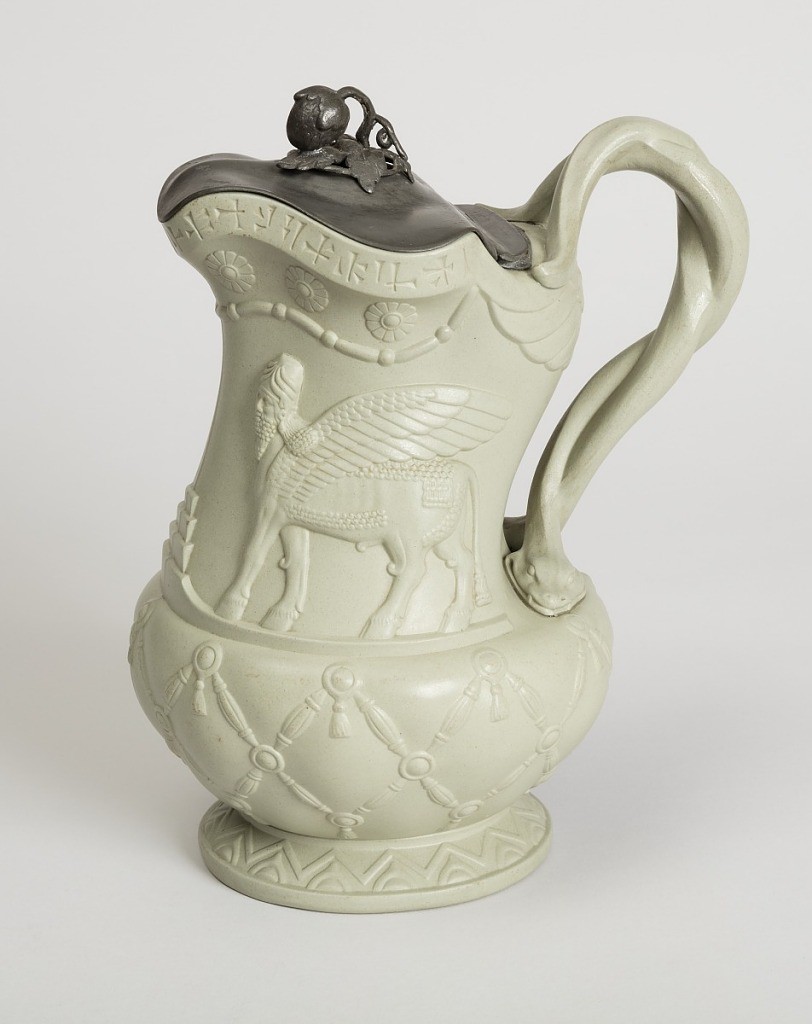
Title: Nineveh
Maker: Ridgway & Abington
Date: ca. 1851
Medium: Molded stoneware, metal (lid)
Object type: Jug
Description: Jug with spreading foot and twisted handle in the form of a snake. Molded relief decoration showing Assyrian lamassu. Cuneiform below lip. Metal lid with floral knob.